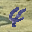
Label: 4